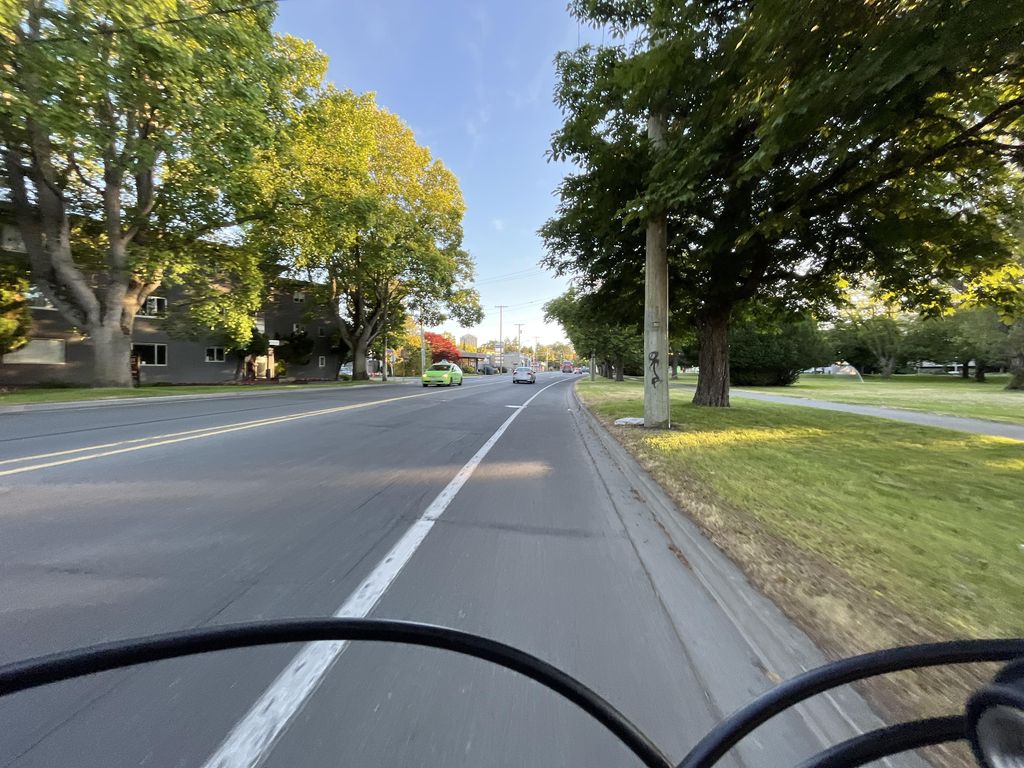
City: victoria